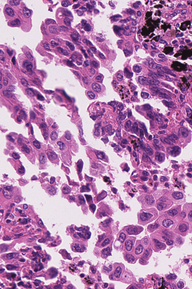
Tumor epithelial tissue: yes
Tumor-associated stroma tissue: no
Normal tissue: no